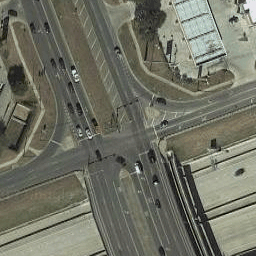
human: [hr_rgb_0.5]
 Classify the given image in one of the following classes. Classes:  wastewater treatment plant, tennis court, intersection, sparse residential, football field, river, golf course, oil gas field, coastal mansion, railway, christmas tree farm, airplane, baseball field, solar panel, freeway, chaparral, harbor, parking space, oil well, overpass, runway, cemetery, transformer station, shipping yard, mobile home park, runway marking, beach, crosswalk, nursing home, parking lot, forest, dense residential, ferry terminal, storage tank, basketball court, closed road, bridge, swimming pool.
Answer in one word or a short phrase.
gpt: intersection